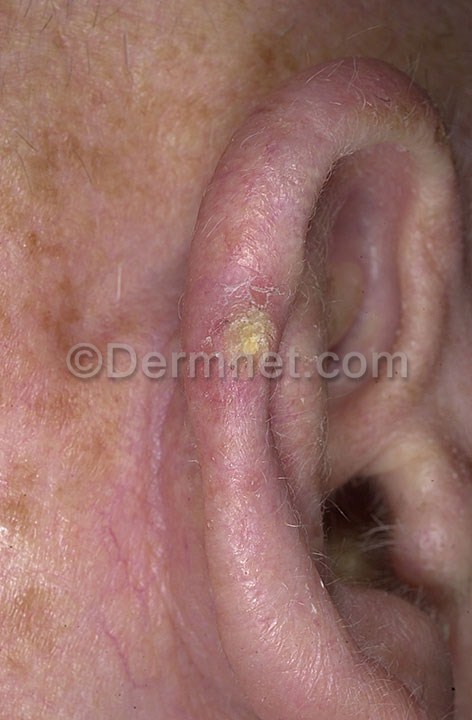
Disease: Actinic Keratosis Basal Cell Carcinoma and other Malignant Lesions